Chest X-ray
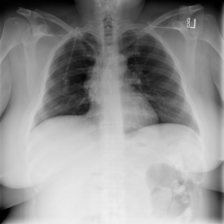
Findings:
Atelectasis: negative
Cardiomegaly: negative
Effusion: negative
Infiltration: negative
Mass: negative
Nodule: negative
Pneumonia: negative
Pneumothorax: negative
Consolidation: negative
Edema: negative
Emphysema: negative
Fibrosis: negative
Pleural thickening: positive
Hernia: negative